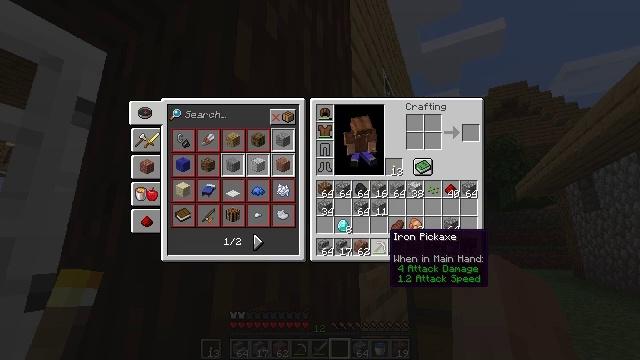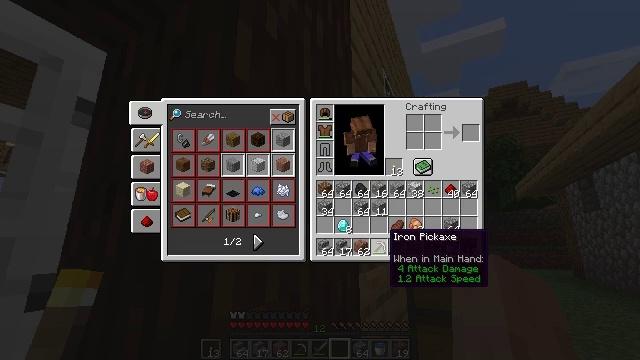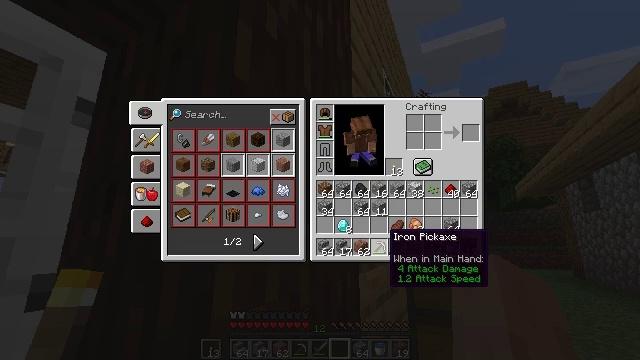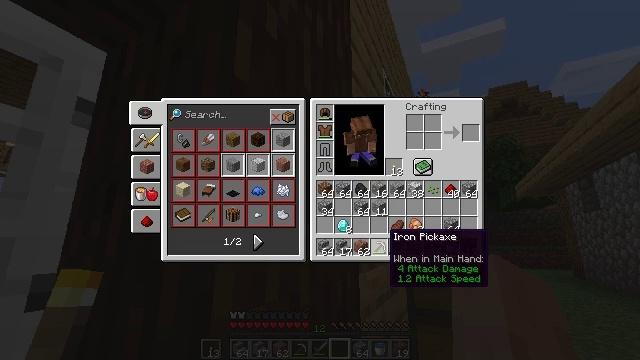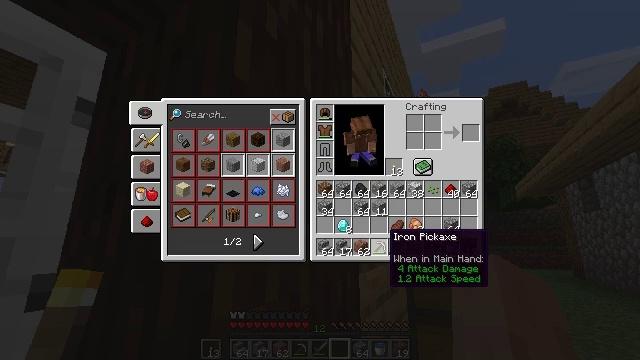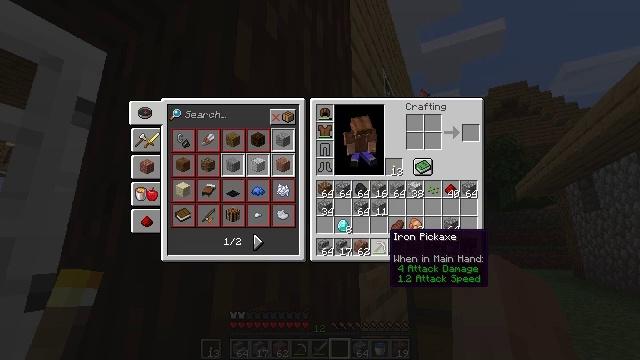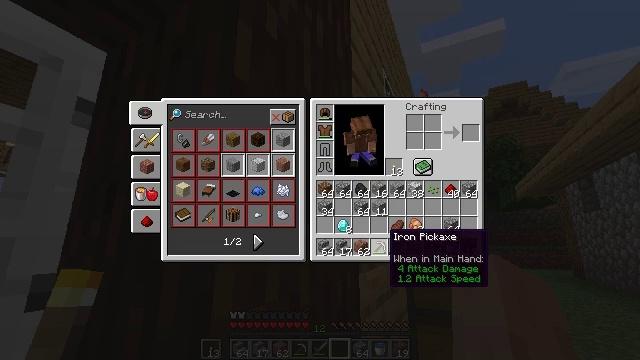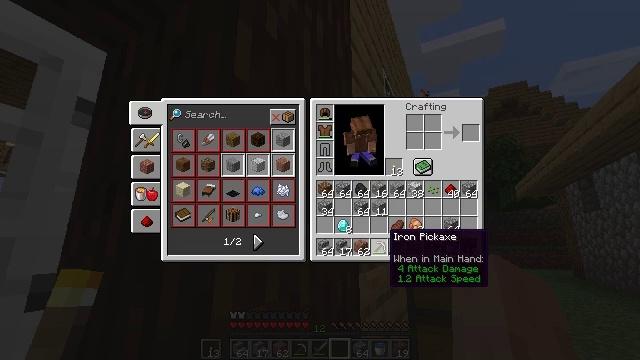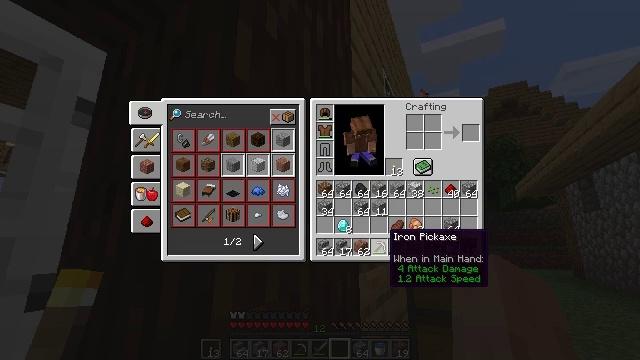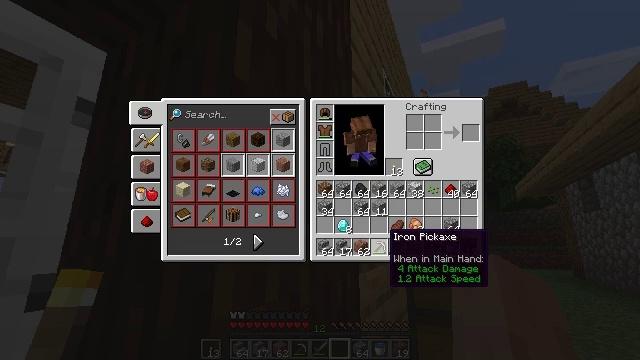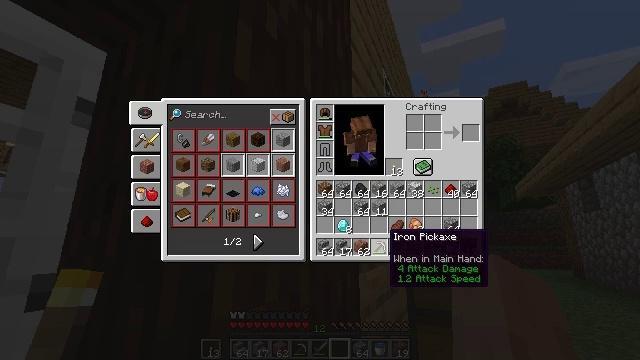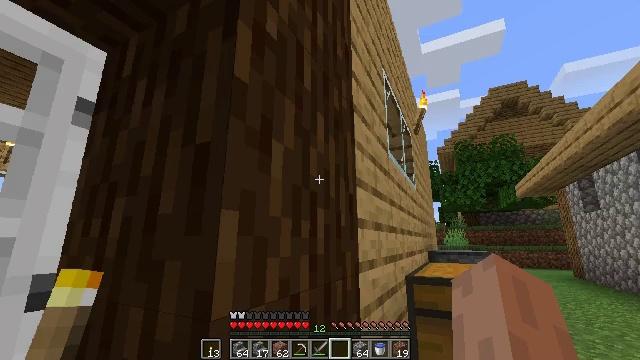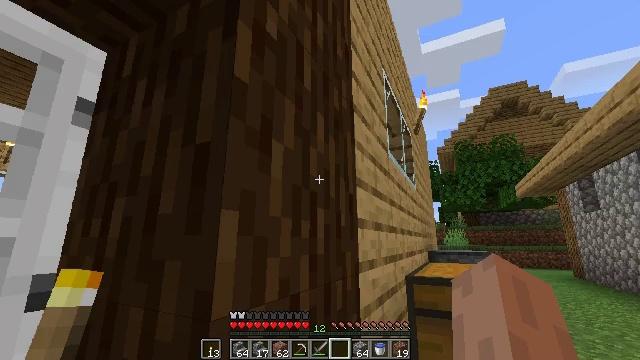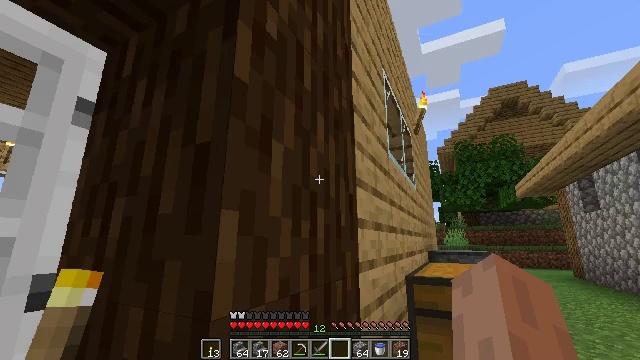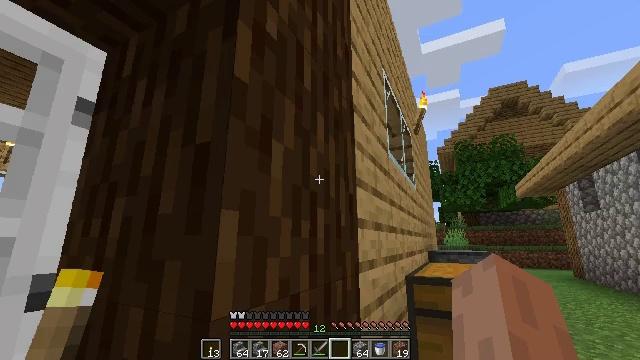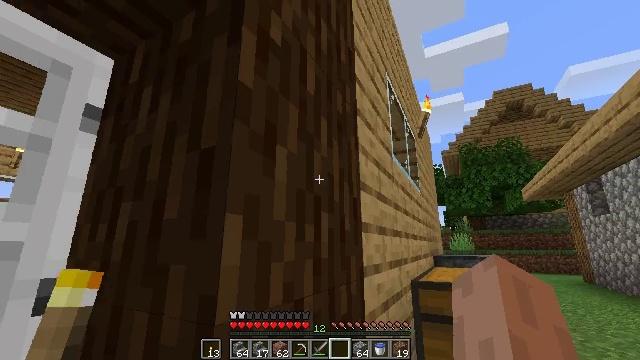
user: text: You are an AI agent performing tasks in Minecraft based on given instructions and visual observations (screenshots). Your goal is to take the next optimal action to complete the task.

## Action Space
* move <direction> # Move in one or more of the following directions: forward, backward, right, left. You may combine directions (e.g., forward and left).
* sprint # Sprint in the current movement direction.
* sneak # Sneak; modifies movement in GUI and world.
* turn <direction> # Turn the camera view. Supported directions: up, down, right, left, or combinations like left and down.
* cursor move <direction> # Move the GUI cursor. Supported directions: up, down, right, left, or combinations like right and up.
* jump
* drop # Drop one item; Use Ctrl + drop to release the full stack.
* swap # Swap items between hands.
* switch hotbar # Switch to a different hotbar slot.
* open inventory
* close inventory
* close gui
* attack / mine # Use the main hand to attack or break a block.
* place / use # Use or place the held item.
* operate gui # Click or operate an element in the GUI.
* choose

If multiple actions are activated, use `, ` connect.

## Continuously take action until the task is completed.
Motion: motion action
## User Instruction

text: Smash the iron door for recycling.
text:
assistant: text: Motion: operate gui
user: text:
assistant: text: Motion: operate gui
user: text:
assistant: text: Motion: operate gui
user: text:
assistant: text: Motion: operate gui
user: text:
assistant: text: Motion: operate gui
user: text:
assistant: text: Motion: operate gui
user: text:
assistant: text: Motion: operate gui
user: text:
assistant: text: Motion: operate gui
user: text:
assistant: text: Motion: operate gui
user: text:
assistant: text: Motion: operate gui
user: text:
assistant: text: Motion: operate gui, close inventory
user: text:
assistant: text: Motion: attack / mine, close inventory
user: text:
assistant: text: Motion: attack / mine, close inventory
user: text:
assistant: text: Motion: attack / mine
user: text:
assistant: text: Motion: attack / mine
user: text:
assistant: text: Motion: turn left and up, attack / mine
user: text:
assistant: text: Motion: turn left and up, attack / mine
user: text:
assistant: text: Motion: turn left and up, attack / mine
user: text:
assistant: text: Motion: turn left and up, attack / mine
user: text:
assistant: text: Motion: turn left and up, attack / mine
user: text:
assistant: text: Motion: attack / mine
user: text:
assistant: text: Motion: attack / mine
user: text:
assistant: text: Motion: attack / mine
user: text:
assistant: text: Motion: attack / mine
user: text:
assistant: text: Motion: attack / mine
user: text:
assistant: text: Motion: attack / mine
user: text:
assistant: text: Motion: attack / mine
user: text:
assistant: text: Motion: turn left and down, attack / mine
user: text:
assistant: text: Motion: turn left and down, attack / mine
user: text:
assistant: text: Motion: turn left, attack / mine